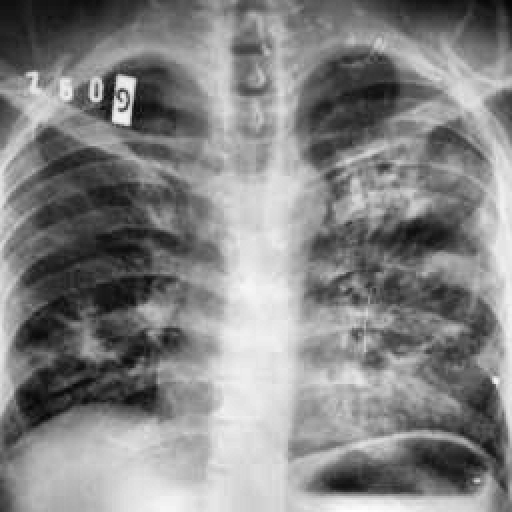
Finding: TUBERCULOSIS